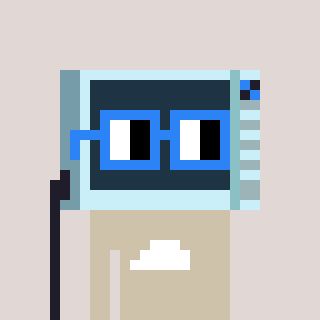
a pixel art character with square blue glasses, a microwave-shaped head and a bege-colored body on a warm background